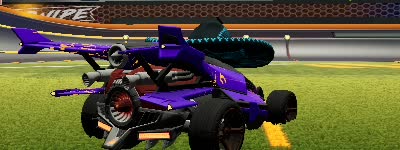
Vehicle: aftershock